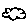
Label: cloud